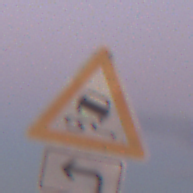
Verkehrszeichen: SchleuderOderRutschgefahr
Zusatzzeichen unten: RichtungsangabeDurchPfeile2
Umgebung: Outdoor, Nature
Tageszeit: SunriseSunset
Wetter: PartlyCloudy
Licht: Natural
Jahreszeit: NotSpecified
Kontrast: LowContrast